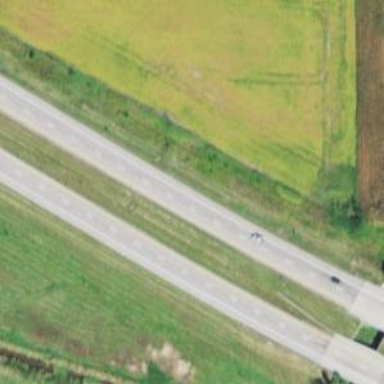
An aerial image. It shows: Asphalt road designated as trunk highway.